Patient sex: M
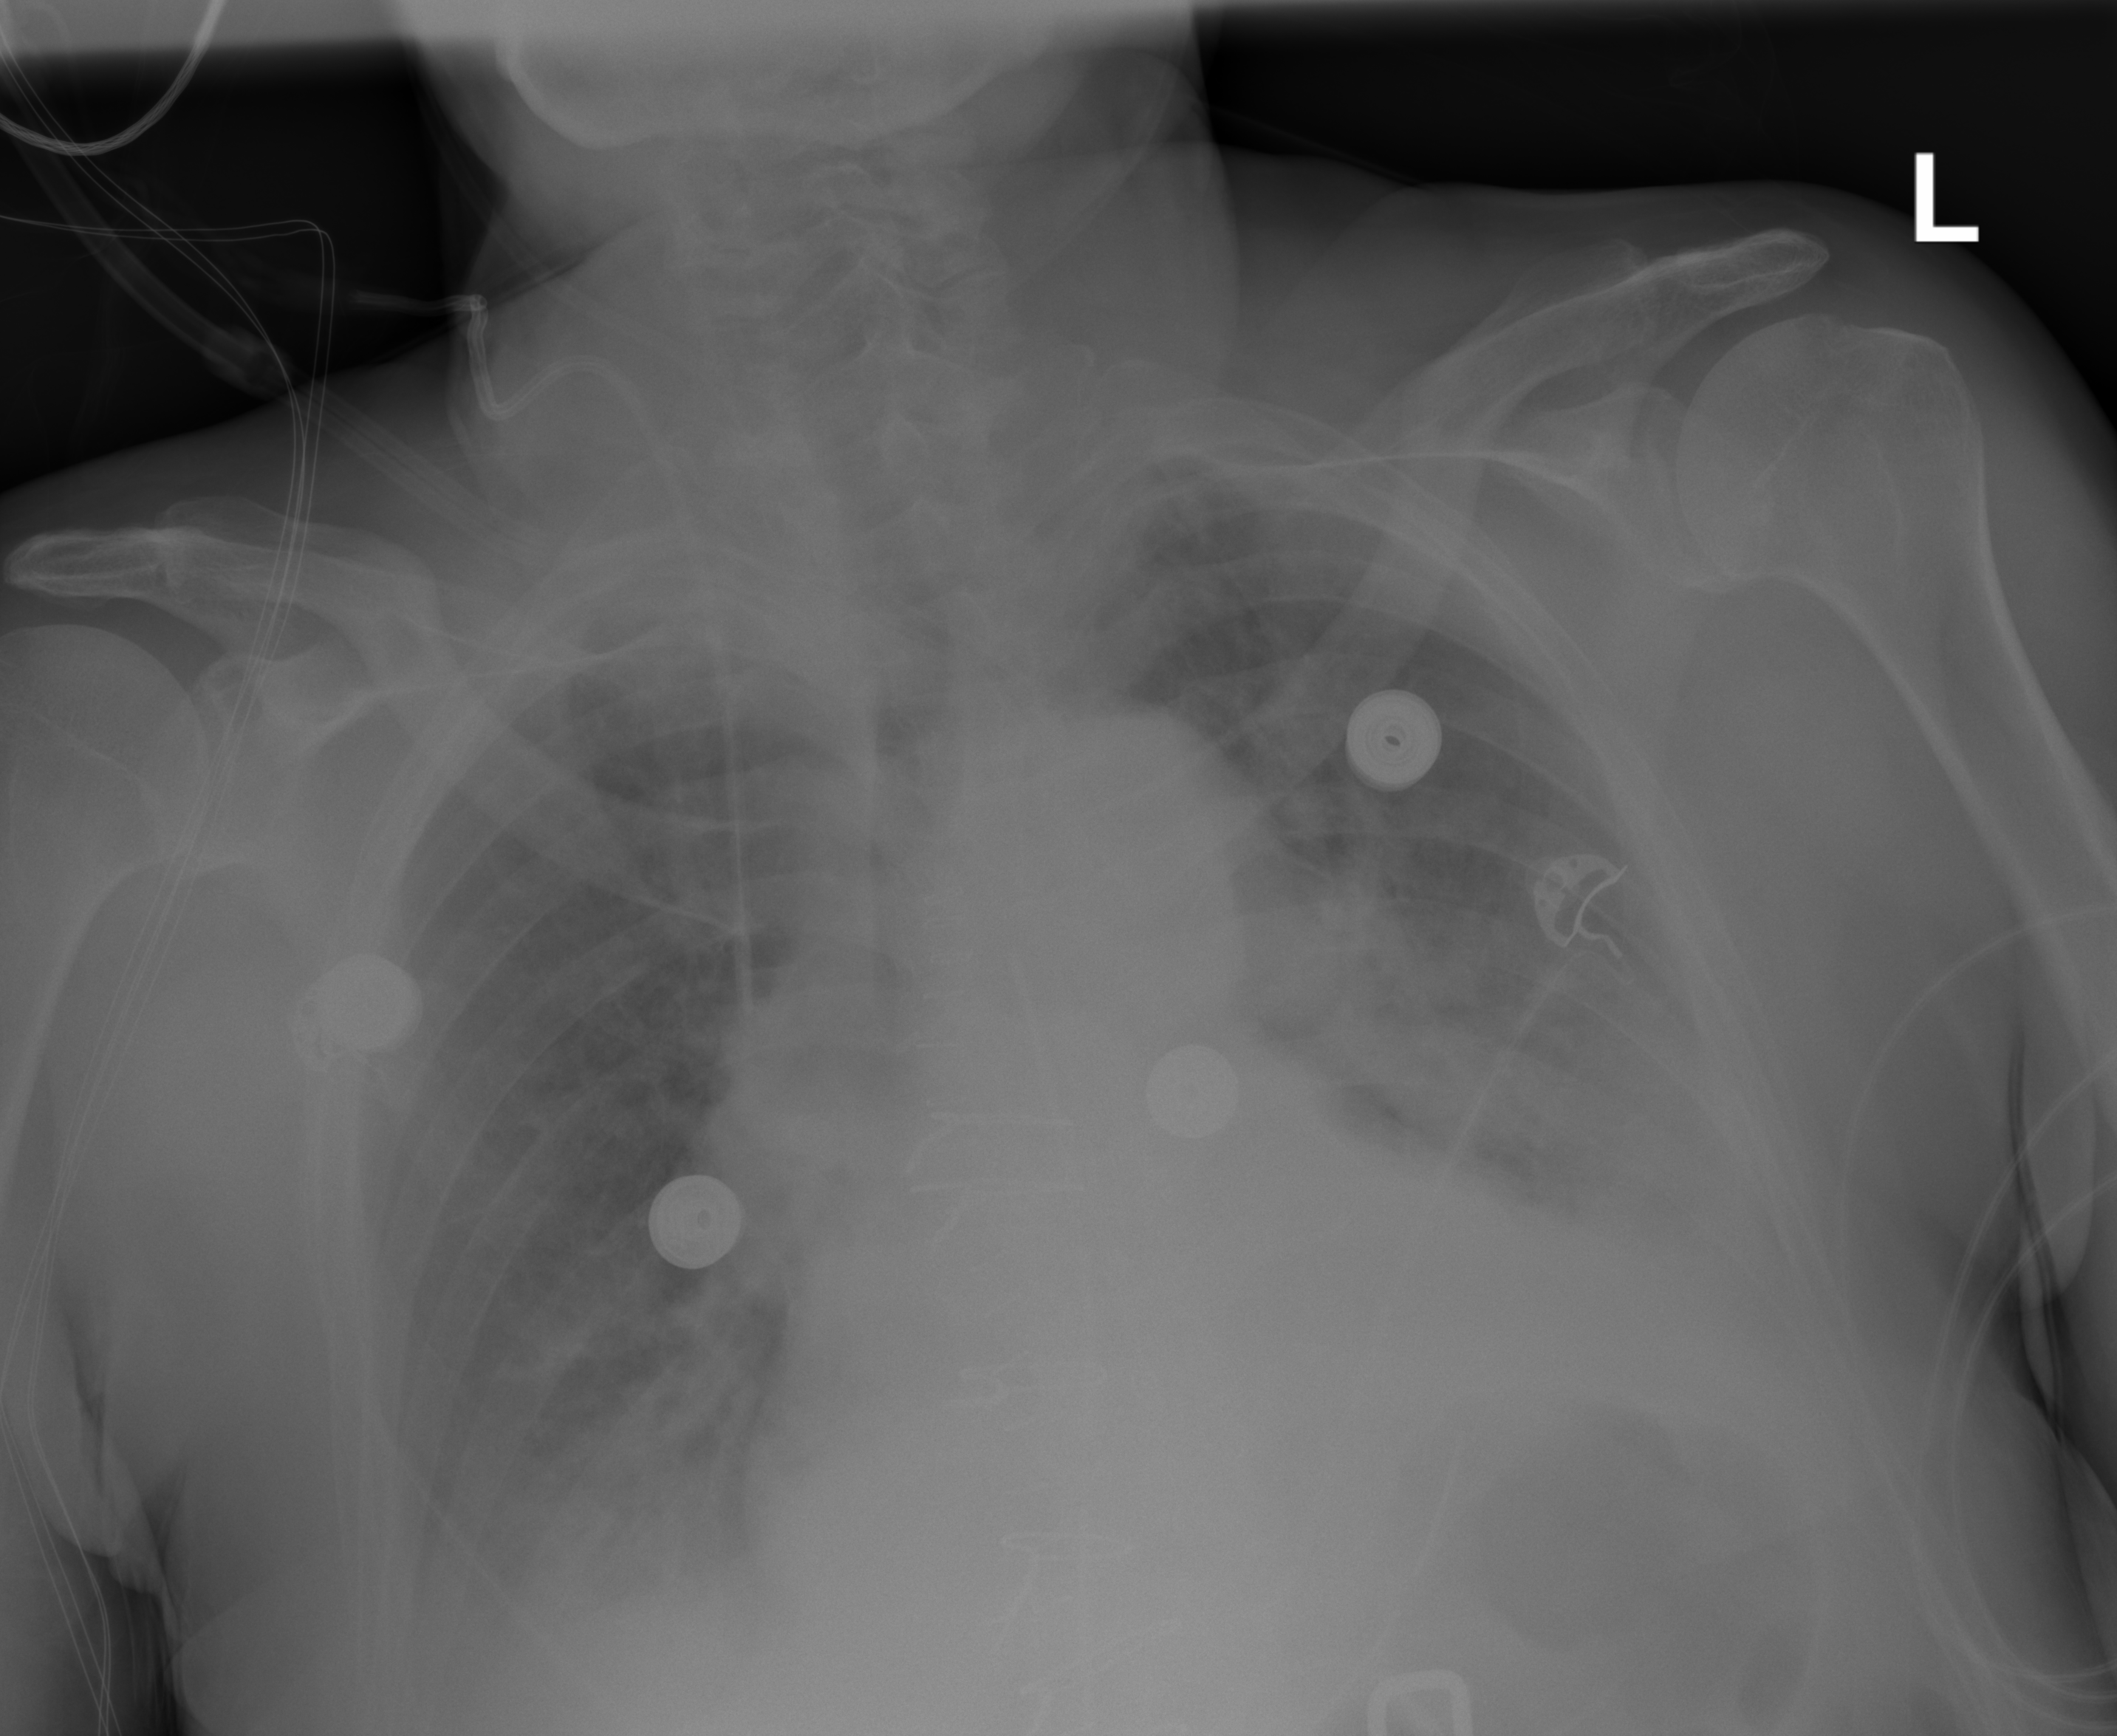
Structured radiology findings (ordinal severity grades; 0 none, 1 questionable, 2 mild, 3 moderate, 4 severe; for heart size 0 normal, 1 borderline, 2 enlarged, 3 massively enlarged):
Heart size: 2
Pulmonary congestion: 2
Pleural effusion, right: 2
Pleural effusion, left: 2
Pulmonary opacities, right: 0
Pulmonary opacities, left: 0
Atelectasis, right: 2
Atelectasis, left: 2